Question: I have a table 'Users' which is linked to multiple times like below :

So when I request 'Name' for a 'Request' from Users I get one of the names, I would like both, its the first time I've faced this situation and I don't know how to do it from SQL.
Query could be like :
'''
SELECT Name as Originator, Name as Requestee FROM View ... JOIN ... WHERE Id = 123
'''
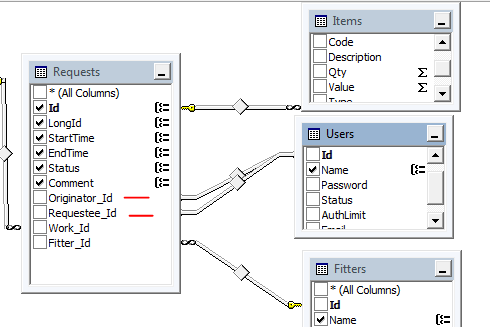
Answer: It's simple, you need two users, you join the 'Users' table twice, like:
'''
SELECT ou.Name as Originator, ru.Name as Requestee
FROM Requests r
INNER JOIN Users ou ON r.Originator_Id = ou.Id
INNER JOIN Users ru ON r.Requestee_Id = ru.Id
WHERE r.Id = 123
'''